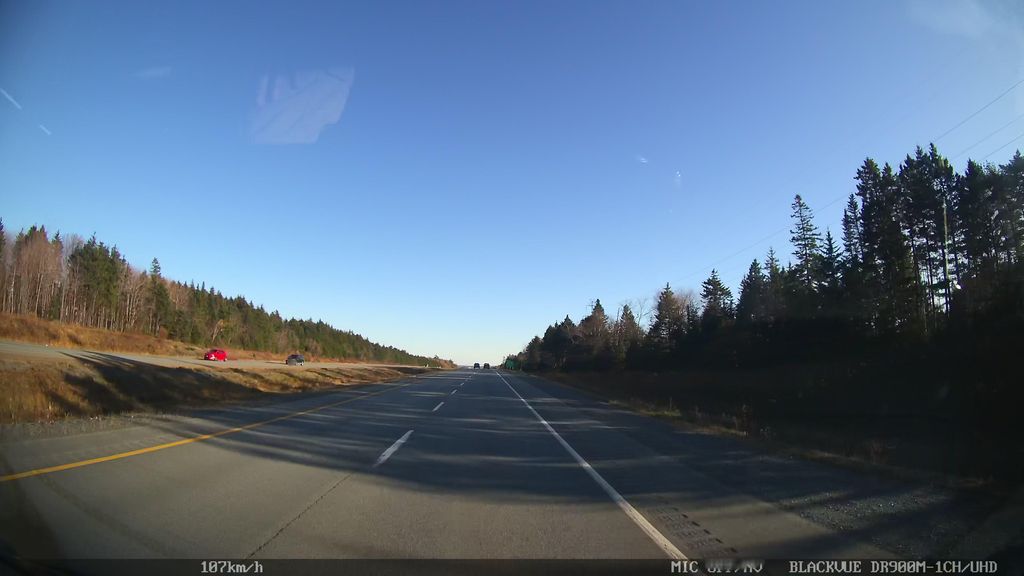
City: halifax